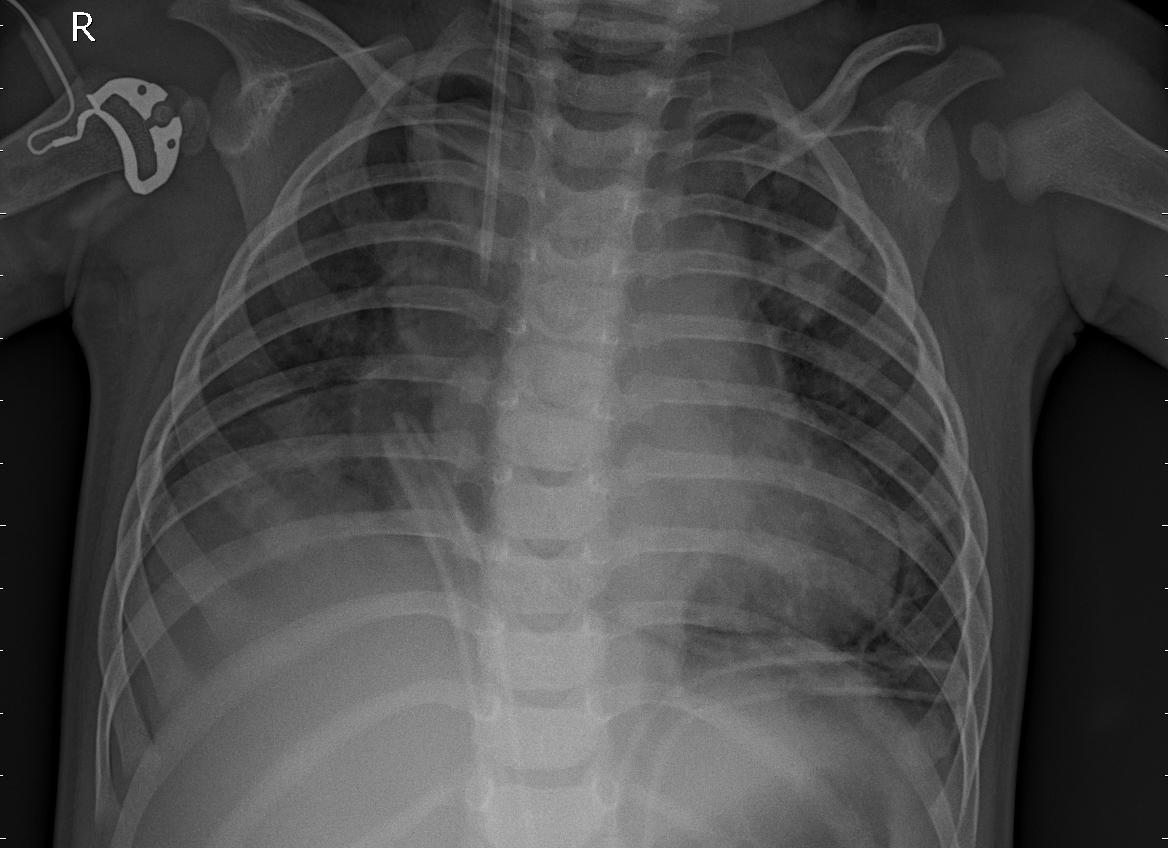
Diagnosis: PNEUMONIA